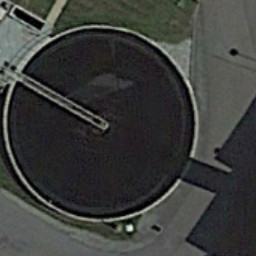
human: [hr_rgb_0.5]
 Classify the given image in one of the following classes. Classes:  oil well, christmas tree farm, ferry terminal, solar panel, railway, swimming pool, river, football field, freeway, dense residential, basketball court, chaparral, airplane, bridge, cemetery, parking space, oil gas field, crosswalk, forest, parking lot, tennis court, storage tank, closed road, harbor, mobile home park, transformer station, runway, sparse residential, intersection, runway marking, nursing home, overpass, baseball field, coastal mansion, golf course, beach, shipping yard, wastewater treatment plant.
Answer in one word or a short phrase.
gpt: wastewater treatment plant